Interaction volume radius: 10 \u00c5
Interaction volume height: 10 \u00c5
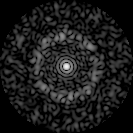
Disorder parameter: 0.8408